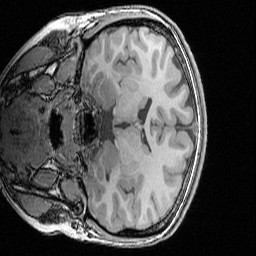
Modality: T1w
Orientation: coronal
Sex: female
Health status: ill
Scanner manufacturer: siemens
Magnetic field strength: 3 T
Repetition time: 1.57 s
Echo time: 0.00342 s